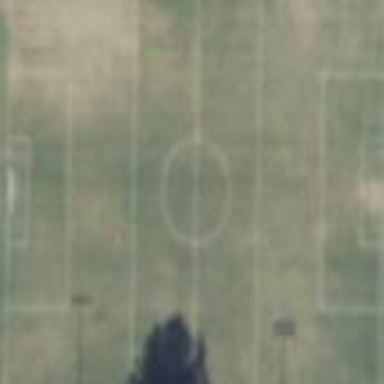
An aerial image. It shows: Soccer pitch for leisureland activities.